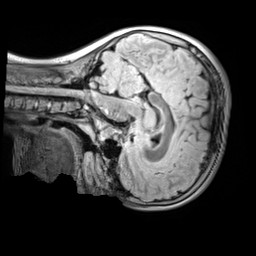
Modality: FLAIR
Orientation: sagittal
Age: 12
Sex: male
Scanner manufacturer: siemens
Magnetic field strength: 3 T
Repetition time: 5 s
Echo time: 0.388 s